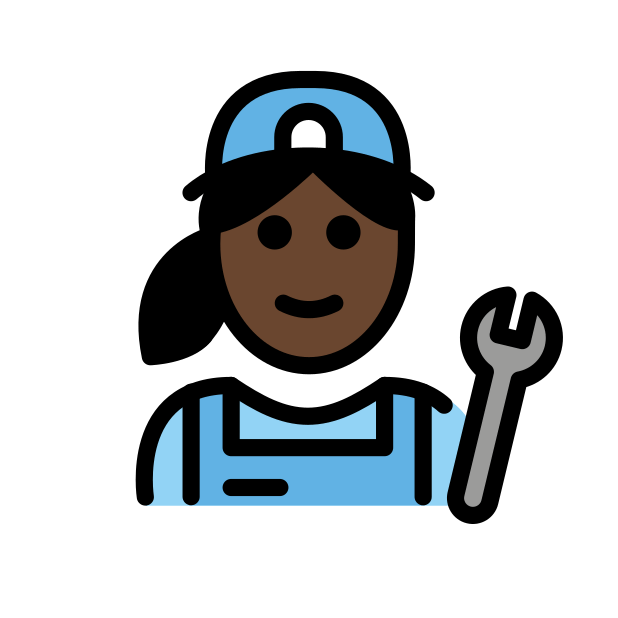
woman mechanic: dark skin tone